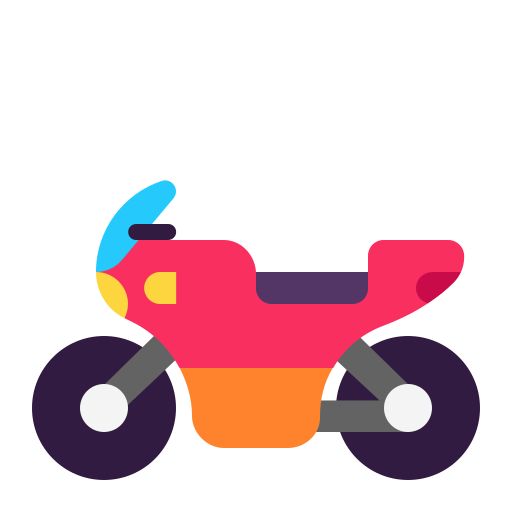
motorcycle flat